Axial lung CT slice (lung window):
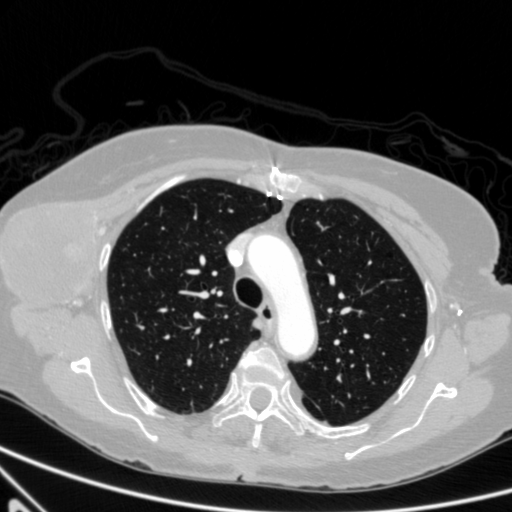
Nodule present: no